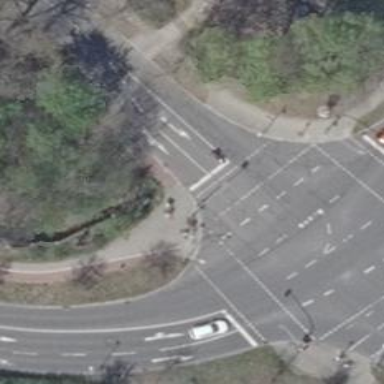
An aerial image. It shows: Tertiary road with asphalt surface and cycle track.